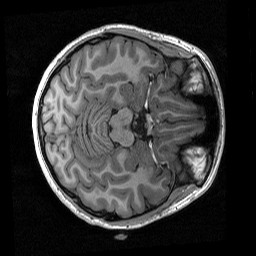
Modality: T1w
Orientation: axial
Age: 20
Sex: female
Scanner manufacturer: siemens
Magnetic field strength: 3 T
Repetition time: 2.53 s
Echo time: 0.00219 s